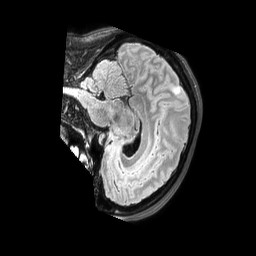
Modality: FLAIR
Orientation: sagittal
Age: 37
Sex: female
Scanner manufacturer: philips
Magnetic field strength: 3 T
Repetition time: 4.8 s
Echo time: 0.34 s